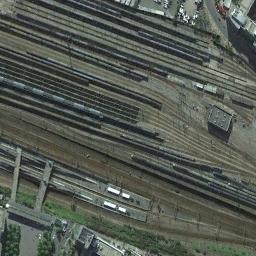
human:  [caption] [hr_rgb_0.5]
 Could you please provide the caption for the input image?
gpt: There are about ten railway lines here .

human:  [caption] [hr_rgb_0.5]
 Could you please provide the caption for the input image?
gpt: The railway is next to some houses .

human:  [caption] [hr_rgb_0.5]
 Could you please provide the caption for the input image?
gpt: These railways have some trains on the tracks .

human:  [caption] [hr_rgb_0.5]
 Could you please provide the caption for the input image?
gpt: There are several buildings beside the railway .

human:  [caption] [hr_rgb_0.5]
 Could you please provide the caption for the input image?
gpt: There are some buildings beside the railway .